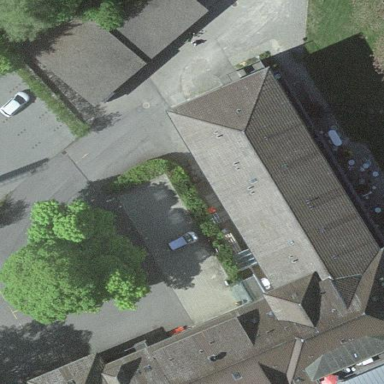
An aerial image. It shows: Building.